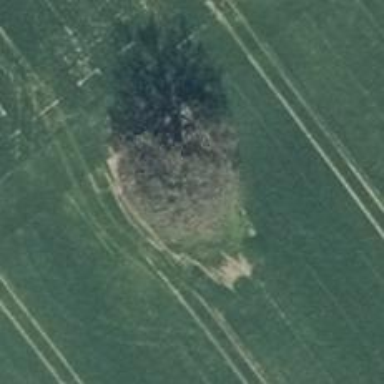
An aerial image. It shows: Deciduous broadleaved tree.